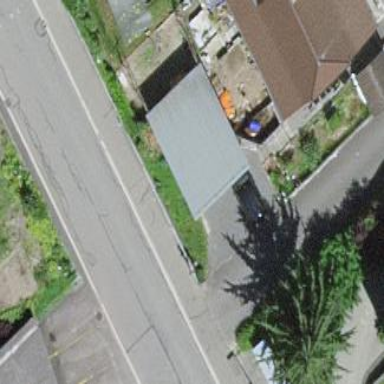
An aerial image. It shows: Garage building.